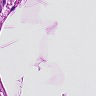
Metastatic tissue present: no